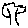
Label: tree